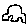
Label: car